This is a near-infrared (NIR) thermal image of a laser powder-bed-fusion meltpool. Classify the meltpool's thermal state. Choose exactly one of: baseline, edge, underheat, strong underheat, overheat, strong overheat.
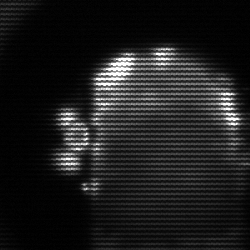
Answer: baseline